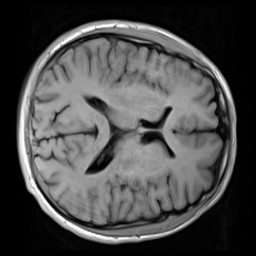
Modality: T1w
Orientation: axial
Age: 26
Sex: male
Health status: healthy
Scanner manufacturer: siemens
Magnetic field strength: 3 T
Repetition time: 4.1 s
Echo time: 0.0085 s